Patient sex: M
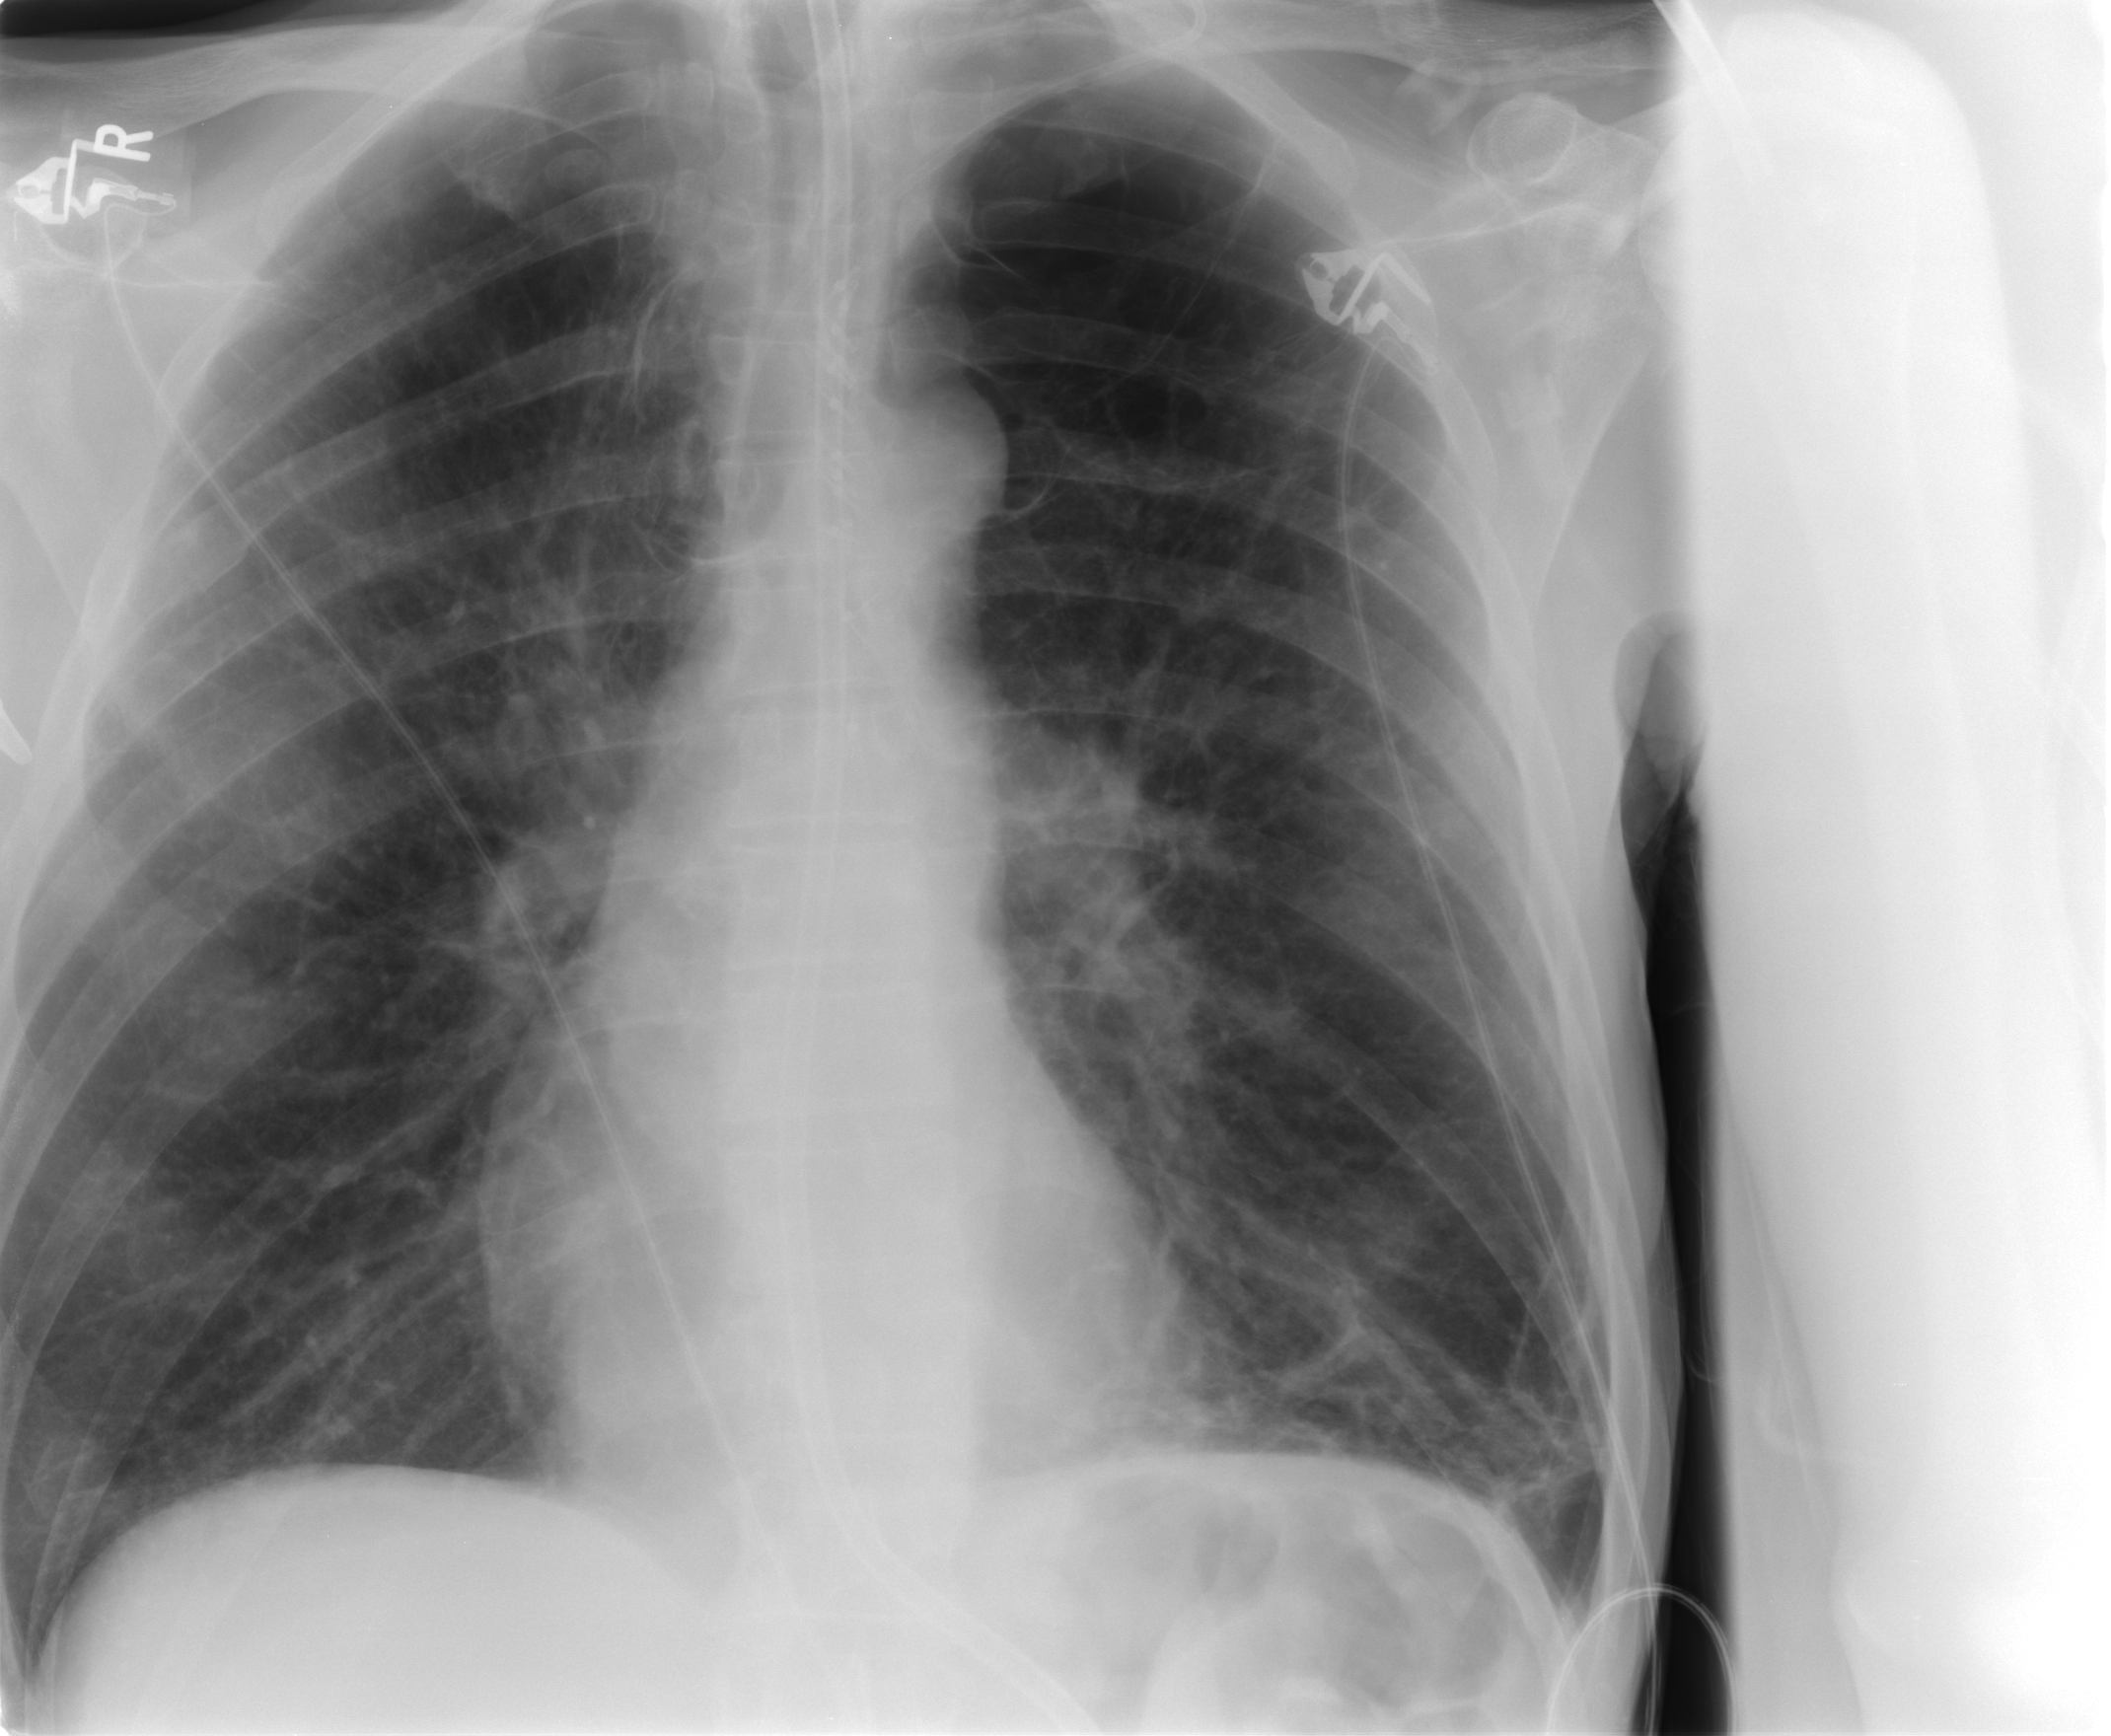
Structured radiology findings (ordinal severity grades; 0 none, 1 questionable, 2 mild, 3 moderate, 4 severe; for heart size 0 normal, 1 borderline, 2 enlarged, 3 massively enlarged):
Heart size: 0
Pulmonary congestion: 0
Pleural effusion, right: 0
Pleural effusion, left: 0
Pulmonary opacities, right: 0
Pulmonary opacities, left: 0
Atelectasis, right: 2
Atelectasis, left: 2